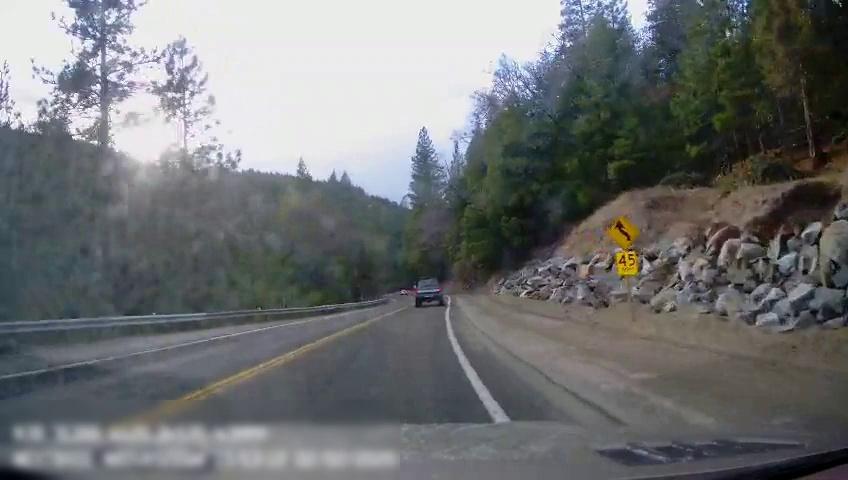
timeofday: Day
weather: Sunny
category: Drivable Space
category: Vehicles | Truck
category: Lanes | Current Lane
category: Lanes | Current Lane
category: Lanes | Alternate Lane
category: Traffic | Signs
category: Traffic | Signs